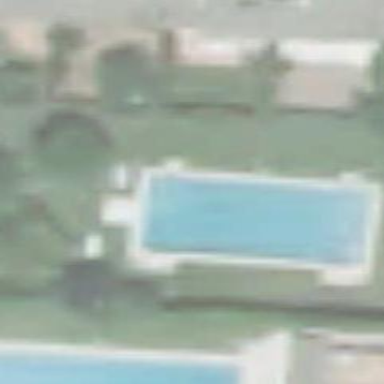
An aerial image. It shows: Swimming pool located in leisure land.